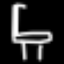
Label: chair